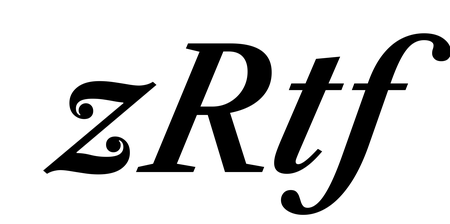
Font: LibreCaslonText-Italic_SemiBold_Italic